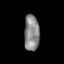
Tissue: skin
Cell type: Epithelial cells
Senescence score: 0.2641
Nuclear area (px): 535
Mean DAPI intensity: 136.23